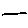
Label: line